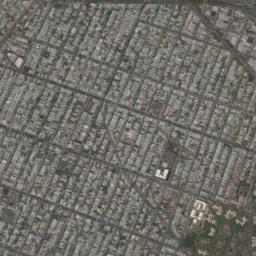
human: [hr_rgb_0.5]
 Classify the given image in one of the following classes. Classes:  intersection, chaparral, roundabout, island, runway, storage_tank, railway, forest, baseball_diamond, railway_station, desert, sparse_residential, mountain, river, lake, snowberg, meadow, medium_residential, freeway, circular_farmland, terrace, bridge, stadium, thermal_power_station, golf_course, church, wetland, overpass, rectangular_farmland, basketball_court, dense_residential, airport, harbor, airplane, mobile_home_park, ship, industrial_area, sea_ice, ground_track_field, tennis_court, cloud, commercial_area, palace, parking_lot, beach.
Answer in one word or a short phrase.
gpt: commercial_area